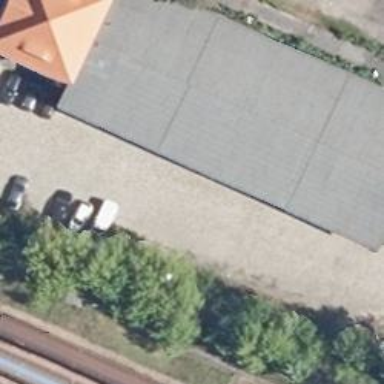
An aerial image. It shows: Industrial building.